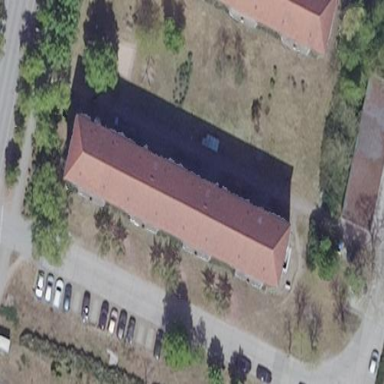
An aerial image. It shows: Building with hipped roof shape.